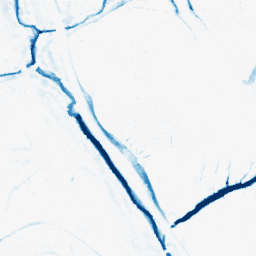
Category: morphological
Decomposition family: morphological_ellipse
Decomposition parameters: operation: closing
width: 10
height: 10
Upsampling method: sinc_hamming
Upsampling parameters: scale: 2
kernel_size: 8
Upsampling scale: 2